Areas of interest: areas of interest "Commercial service"
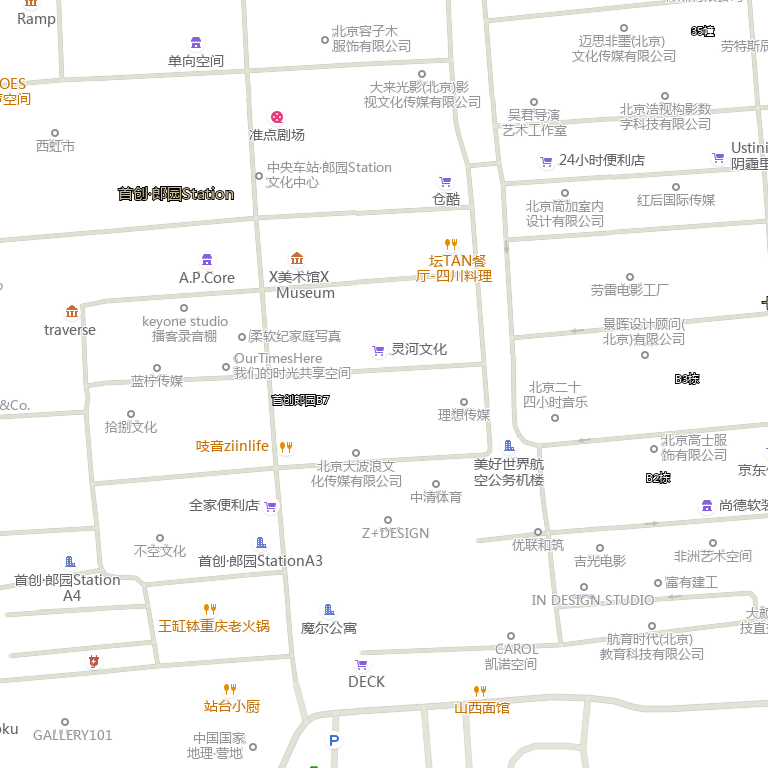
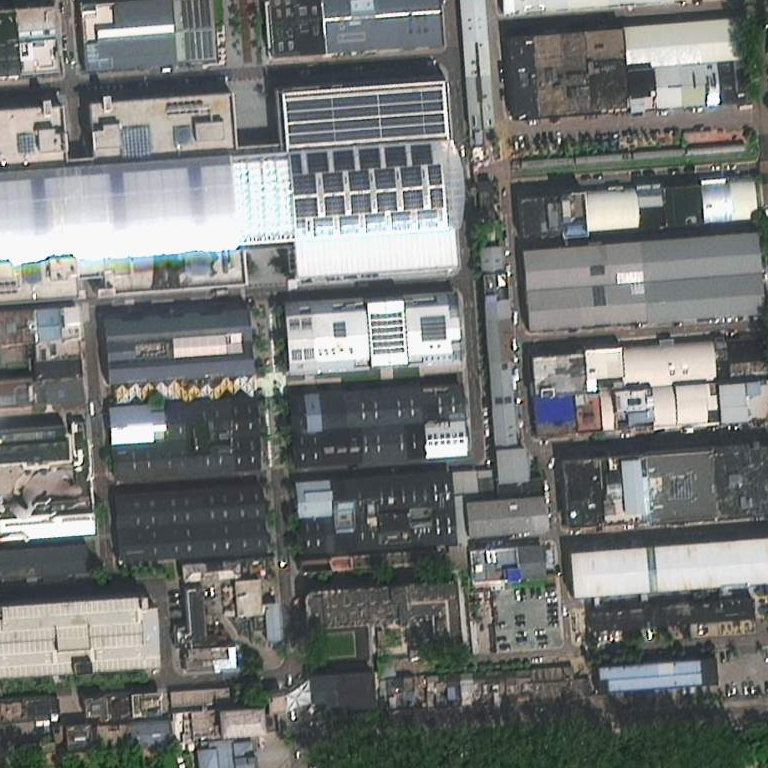